Question: In a vector graphics manipulation program, I have a "Group" entity which specifies groups of graphics and other groups. A Group can belong to only one other Group, but can contain many other Groups. This is done through a "groups" relationship.
However, in the Xcode data modeling tool, I can't figure out how to do this. I have the groups property but when I select "To-Many Relationship" it's to-many both sides, I want it to be to-many only on one side only. Here is a diagram of how it is at the moment (the "group" relationship highlighted):

Is there a way to do what I want, or do I need two relationships ("subgroups" and "supergroup") for this?
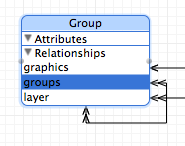
Answer: You need two relationships because each actual instance will have two separate relationships. It will belong to a single "supergroup" but will have many "subgroups". The objects at the other ends of those relationships will not be the same objects.
This is basically the same setup as a tree structure in which each node has a single parent but many children. E.g.
'''
Node{
parent<<-->Node.children
children<-->>Node.parent
}
'''
Since each relationship is logically different, they require separate defined relationships in the model.